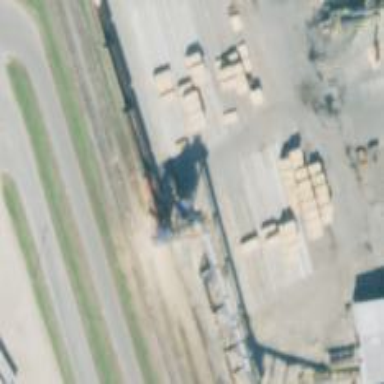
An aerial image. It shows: Loading tower along the railway.